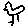
Label: bird